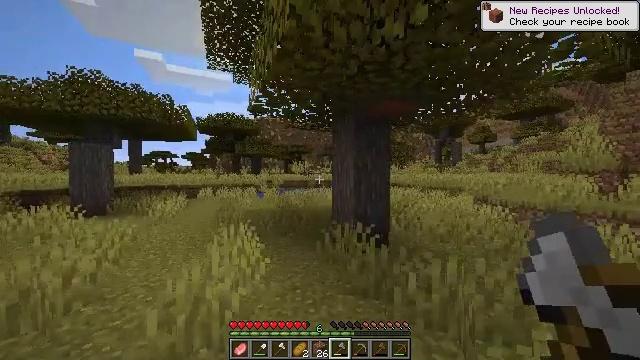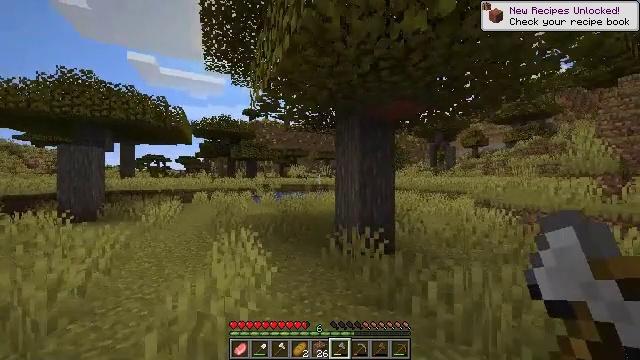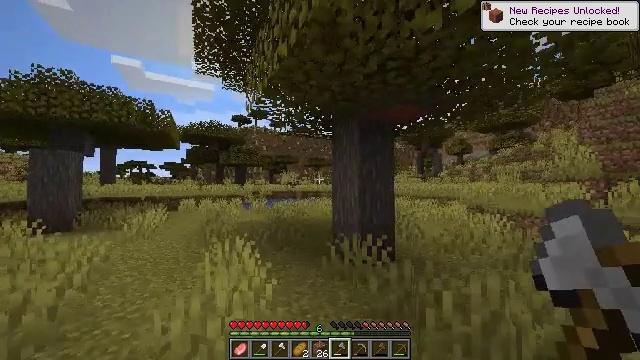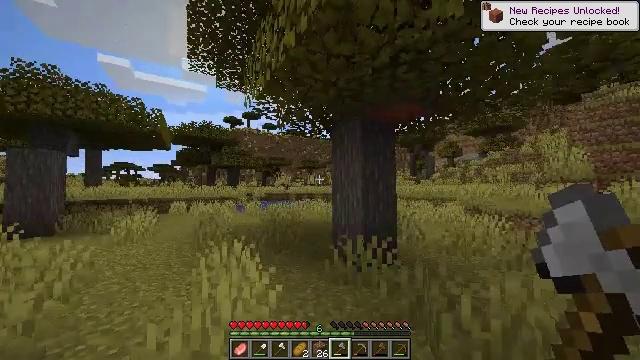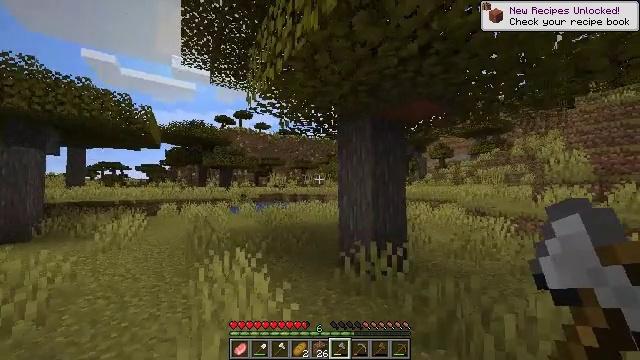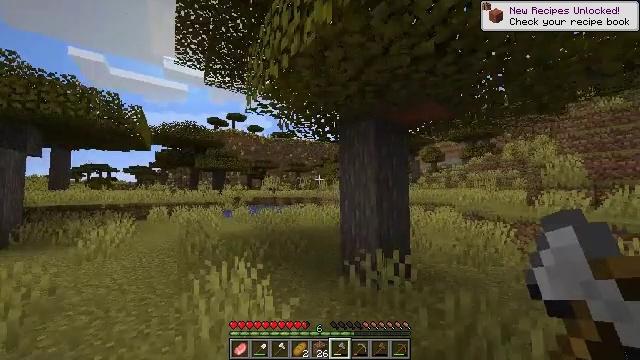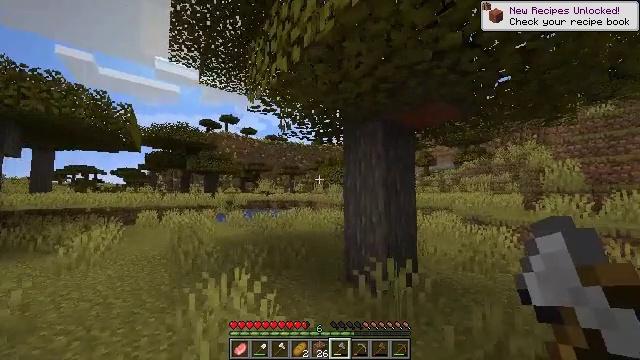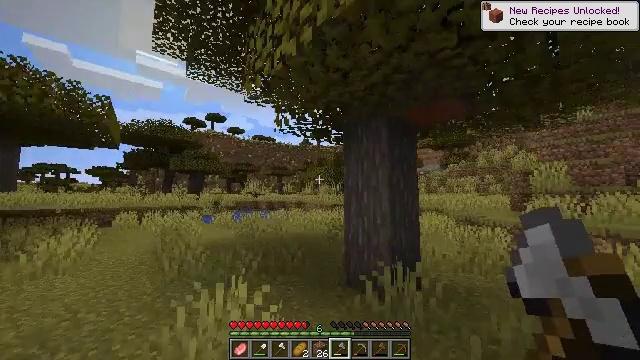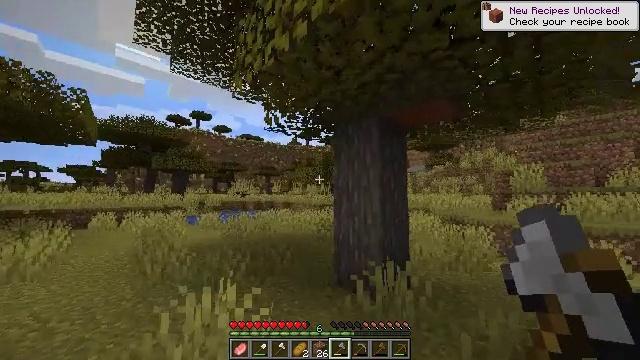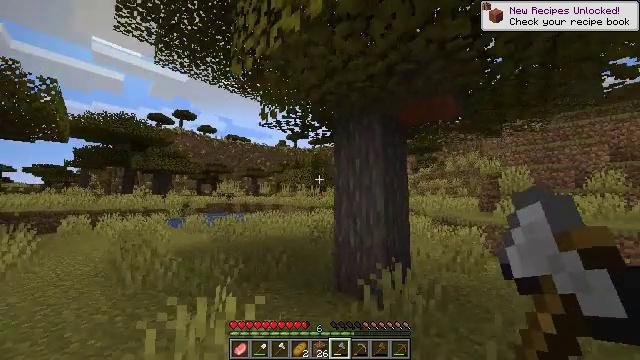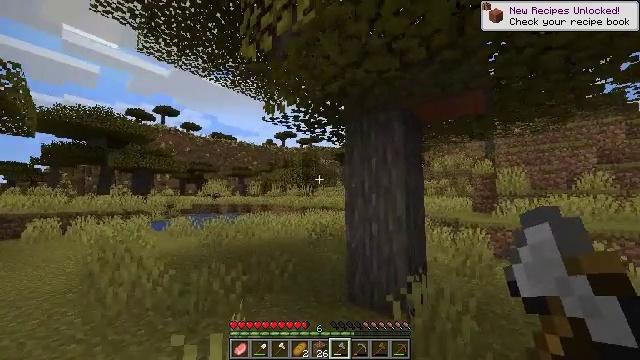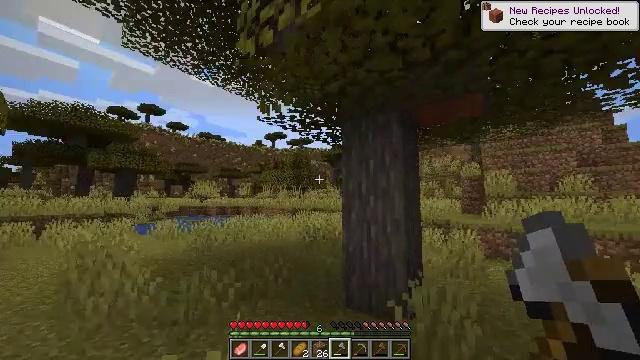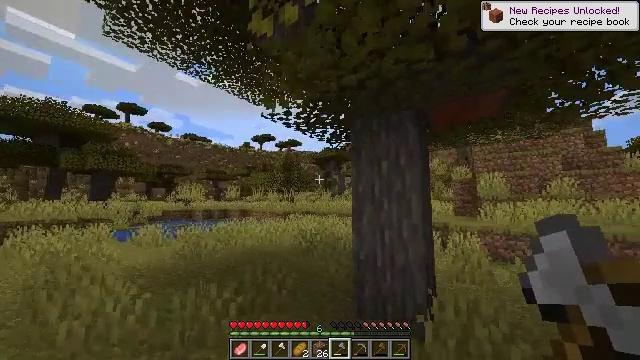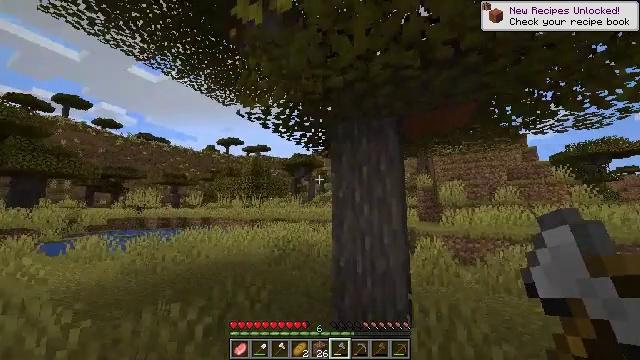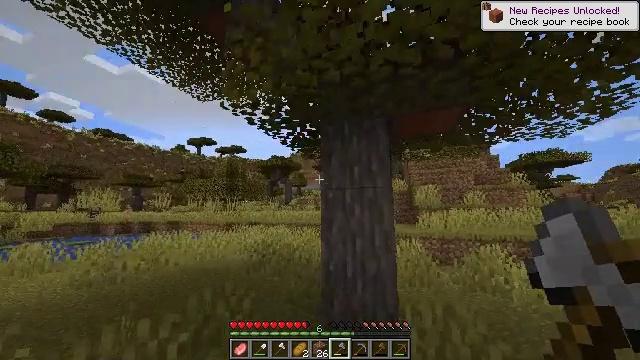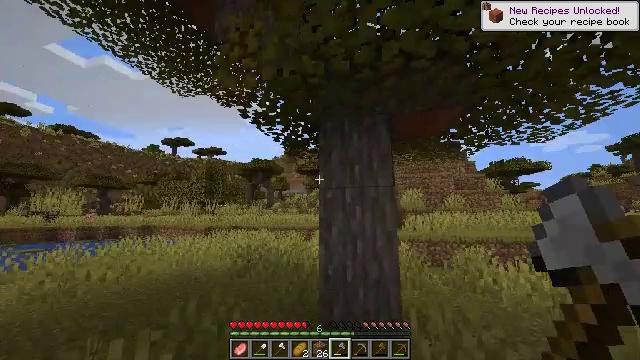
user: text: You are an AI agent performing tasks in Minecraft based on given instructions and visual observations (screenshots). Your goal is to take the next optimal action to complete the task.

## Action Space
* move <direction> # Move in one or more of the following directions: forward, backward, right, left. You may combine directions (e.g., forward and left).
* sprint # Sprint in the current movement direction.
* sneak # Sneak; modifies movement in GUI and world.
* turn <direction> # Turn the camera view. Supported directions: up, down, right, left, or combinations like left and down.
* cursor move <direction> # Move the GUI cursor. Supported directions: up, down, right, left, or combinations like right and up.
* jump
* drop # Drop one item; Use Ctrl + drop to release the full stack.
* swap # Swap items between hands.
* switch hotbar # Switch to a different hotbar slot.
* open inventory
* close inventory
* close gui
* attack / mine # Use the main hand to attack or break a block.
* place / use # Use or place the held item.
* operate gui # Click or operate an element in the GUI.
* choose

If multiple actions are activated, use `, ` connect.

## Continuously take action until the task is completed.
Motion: motion action
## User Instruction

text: Mine acacia log from the tree's trunk.
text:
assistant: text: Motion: move forward and move left, turn right
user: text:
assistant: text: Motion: move forward and move left, turn right and up
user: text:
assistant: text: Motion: move forward and move left, turn right
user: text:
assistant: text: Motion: move forward and move left, turn right
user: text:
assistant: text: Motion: move forward and move left, turn right
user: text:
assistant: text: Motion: move forward and move left, turn right
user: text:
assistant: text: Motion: move forward and move left, turn right
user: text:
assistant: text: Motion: move forward and move left, turn right
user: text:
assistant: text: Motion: move forward and move left, turn right
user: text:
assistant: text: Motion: move forward and move left, turn right
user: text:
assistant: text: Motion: move forward and move left, turn right
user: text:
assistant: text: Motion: move forward and move left, turn right
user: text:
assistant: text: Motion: move forward and move left, turn right and up
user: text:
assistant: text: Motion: move forward and move left, turn right
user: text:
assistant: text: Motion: move forward and move left, turn right and up
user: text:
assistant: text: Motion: move forward and move left, turn right and up
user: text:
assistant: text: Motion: move forward and move left, turn right and up
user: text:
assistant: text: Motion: move forward and move left, turn right and up
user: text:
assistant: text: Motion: move forward and move left, turn right and up
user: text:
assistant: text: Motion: move forward and move left, turn right and up
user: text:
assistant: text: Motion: move forward and move left, turn right and up
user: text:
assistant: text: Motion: move forward and move left, turn right and up
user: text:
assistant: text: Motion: move left, turn right and up
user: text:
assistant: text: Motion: turn right and up
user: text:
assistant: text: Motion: turn right and up
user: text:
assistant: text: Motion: move left, turn right and up
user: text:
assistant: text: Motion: move left, turn right and up
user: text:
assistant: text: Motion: move left, turn right and up
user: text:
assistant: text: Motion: move left, turn right and up
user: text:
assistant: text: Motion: move left, turn right and up